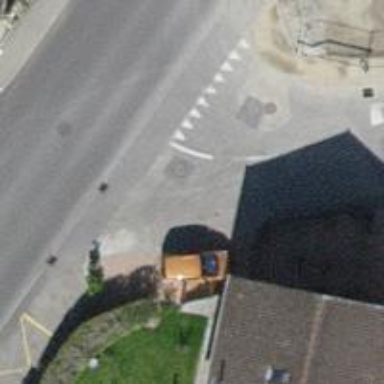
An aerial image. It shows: Road with "give way" sign.